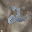
Label: 2